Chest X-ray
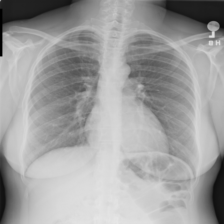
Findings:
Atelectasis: negative
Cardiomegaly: negative
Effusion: negative
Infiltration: negative
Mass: negative
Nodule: negative
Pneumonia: negative
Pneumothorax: negative
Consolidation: negative
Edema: negative
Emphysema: negative
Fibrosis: negative
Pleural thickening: negative
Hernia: negative